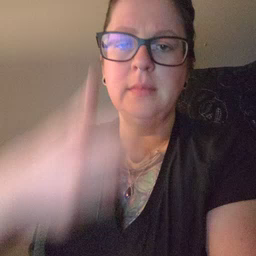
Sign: lion